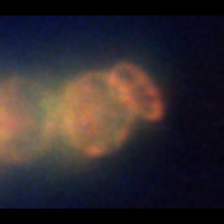
Taxon: Thalassiosira
Group: Diatoms